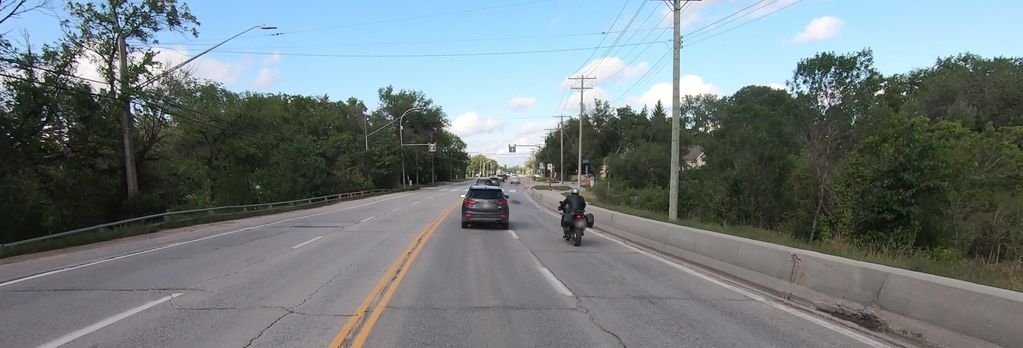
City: winnipeg